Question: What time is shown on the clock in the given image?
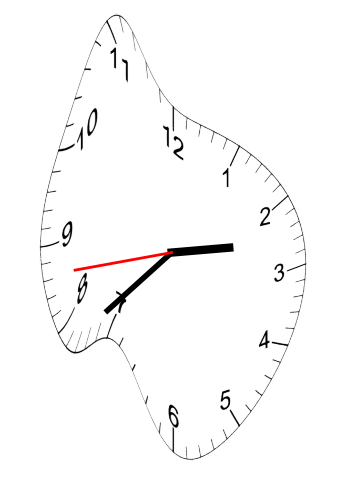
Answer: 02:37:43